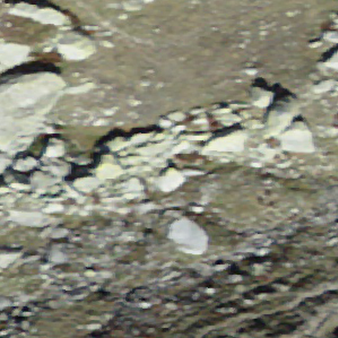
Label: bouldering_area